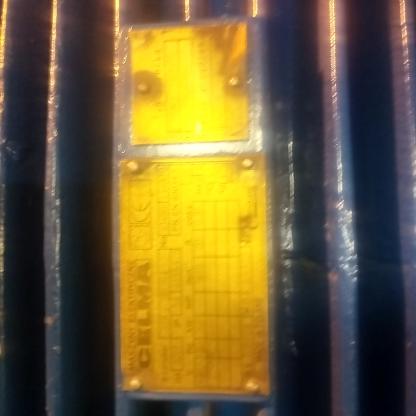
Klasa: tabliczka-znamionowa